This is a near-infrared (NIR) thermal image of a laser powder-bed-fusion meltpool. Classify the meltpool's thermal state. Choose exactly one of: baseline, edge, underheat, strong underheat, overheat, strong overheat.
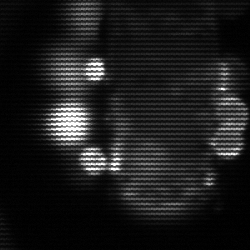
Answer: strong underheat